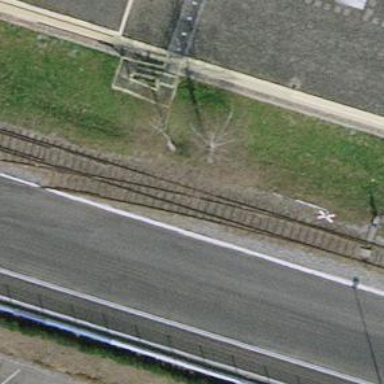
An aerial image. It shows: Railway switch.